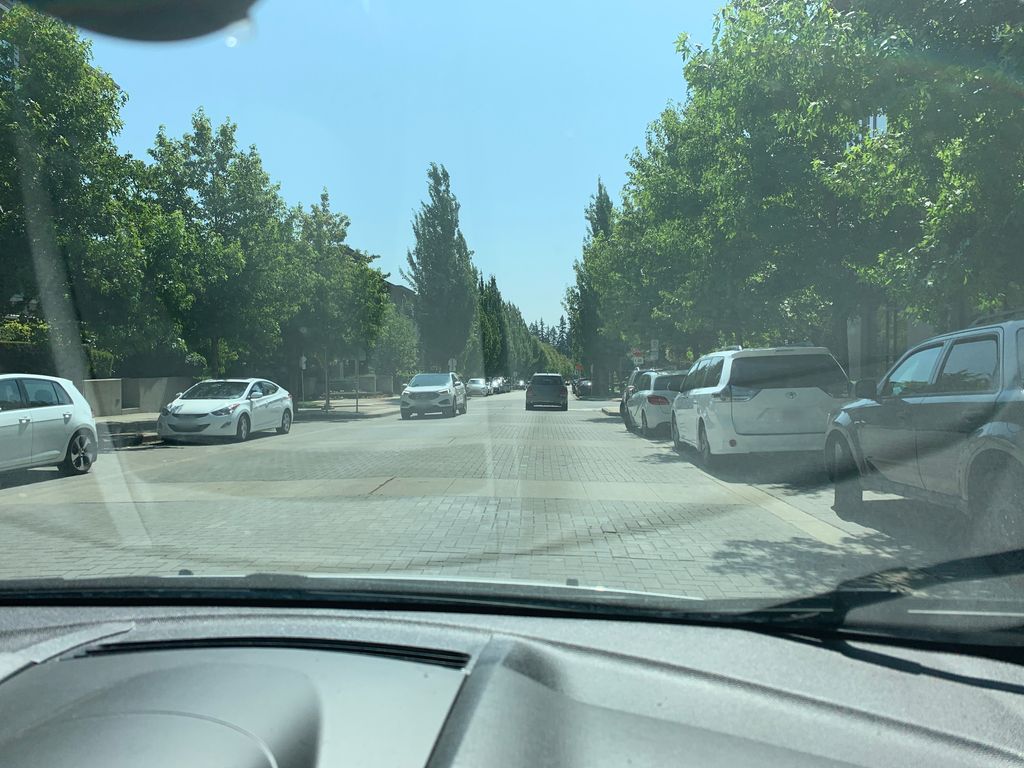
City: vancouver